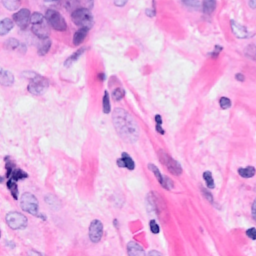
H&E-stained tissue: Breast